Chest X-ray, PA view. Patient: 50 years old, sex M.
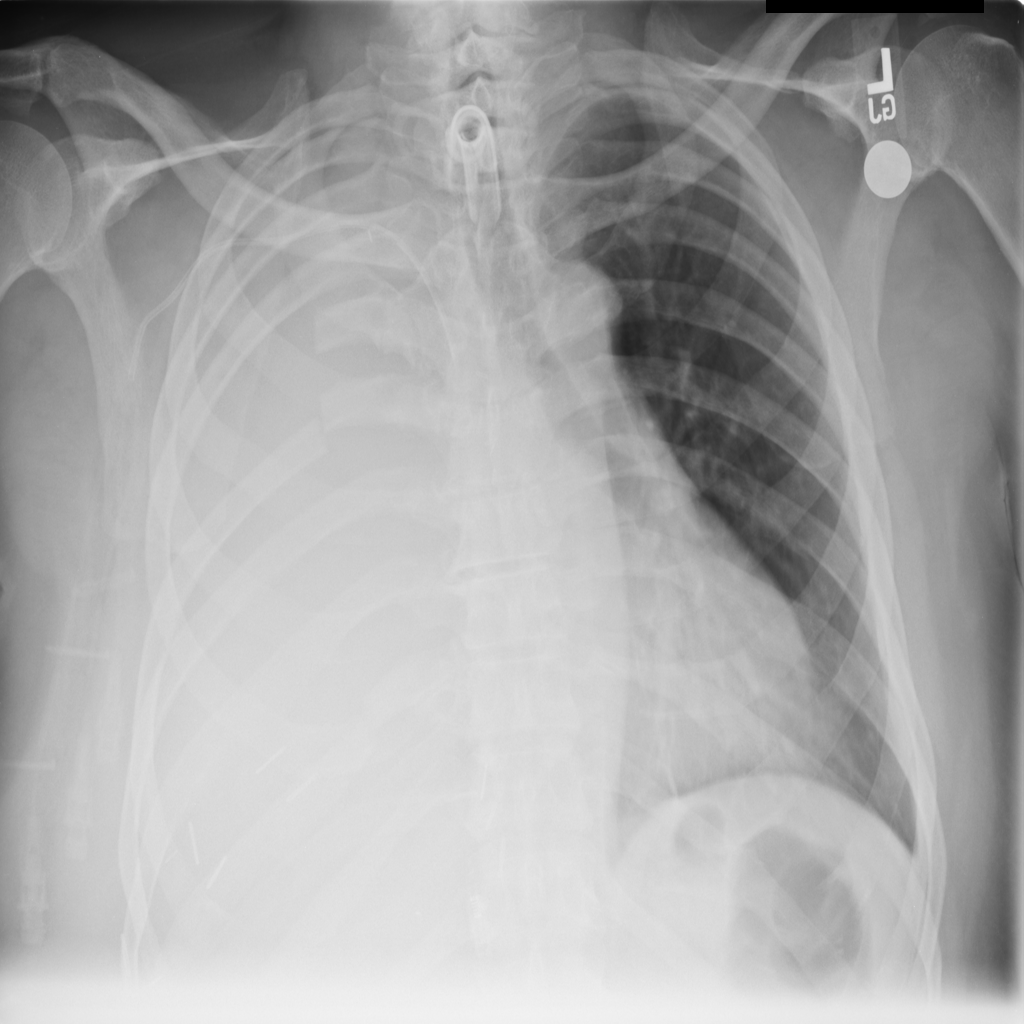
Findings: No Finding